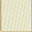
Piece: xx